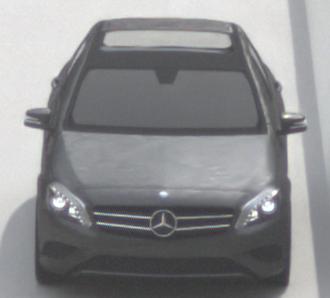
Make: Mercedes-Benz
Model: A 180
Detailed model: A-Class (176)
Model produced from: 2012/09
Model produced until: 2015/07
Doors: 5
Color: gray
Road condition: dry road
Daytime: morning or afternoon
Contrast: low contrast